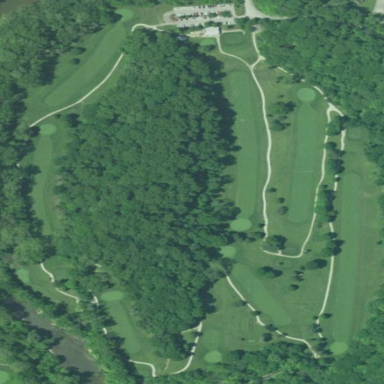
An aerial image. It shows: Golf course.